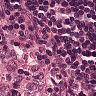
Metastatic tissue present: no